Current action and preconditions to check: trajectory_clear

Your task: For each precondition in the list above, predict whether it will hold at this action.

Consider the current scene as observed from the mobile robot's camera, and analyze the predicted future states of all dynamic agents (e.g., people, animals, vehicles, or any moving entities) within the NEXT SECOND.

IMPORTANT: Only answer "very likely" if you are absolutely certain—based on strong, clear evidence—that a dynamic agent will violate the precondition in the predicted future state. Do NOT answer "very likely" for unlikely, ambiguous, or low-probability risks.

Ask yourself for each precondition: Is there a high probability, with clear and convincing evidence, that the predicted future states of any dynamic agent will interfere with the predicted future state of the currently executing action within the NEXT SECOND, causing that precondition to fail?

Assess the risk level based on these predictions. Use "likely" or "very likely" if motions create a clear risk of interference.

Use "neutral" or "improbable" if agents are nearby but their predicted paths are clearly diverging or non-conflicting.

Failure Risk Categories: "very improbable", "improbable", "neutral", "likely", "very likely"

Answer Format: Output ONLY the probability_of_failure value from these categories: "very improbable", "improbable", "neutral", "likely", "very likely"

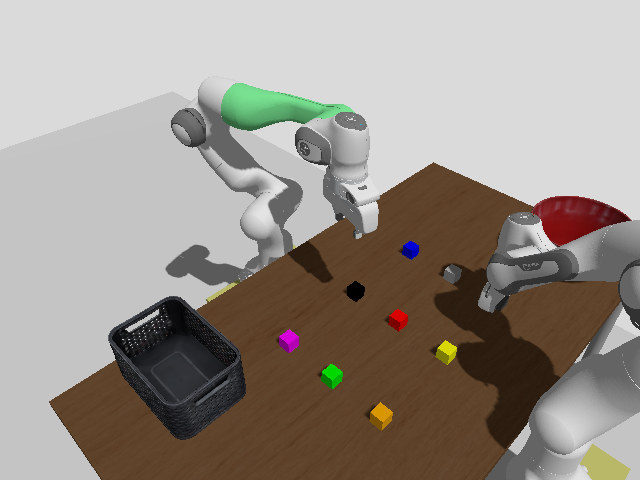

Answer: very improbable